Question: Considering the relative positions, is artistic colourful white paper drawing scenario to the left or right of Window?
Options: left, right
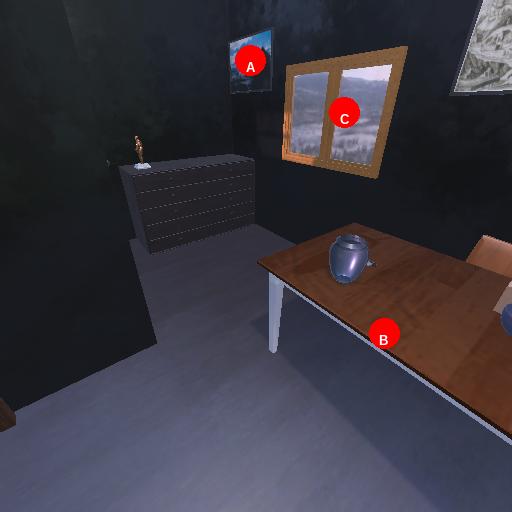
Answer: left